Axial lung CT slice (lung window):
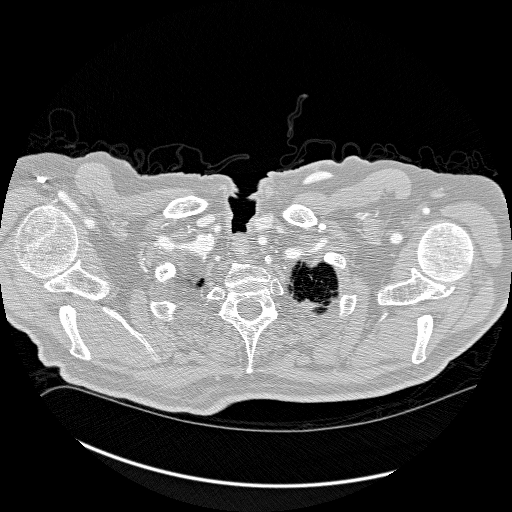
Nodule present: no